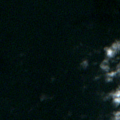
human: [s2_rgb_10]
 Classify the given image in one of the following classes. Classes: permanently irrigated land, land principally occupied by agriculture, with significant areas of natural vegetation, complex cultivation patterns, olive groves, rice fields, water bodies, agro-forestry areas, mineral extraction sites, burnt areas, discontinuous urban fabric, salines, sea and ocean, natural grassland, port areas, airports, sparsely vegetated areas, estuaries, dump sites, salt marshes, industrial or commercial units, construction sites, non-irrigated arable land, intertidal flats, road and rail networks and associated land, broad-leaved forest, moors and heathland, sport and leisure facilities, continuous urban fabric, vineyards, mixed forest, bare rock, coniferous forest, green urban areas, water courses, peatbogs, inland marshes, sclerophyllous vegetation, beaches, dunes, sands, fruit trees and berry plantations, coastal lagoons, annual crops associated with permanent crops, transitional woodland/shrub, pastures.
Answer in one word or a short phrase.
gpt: sea and ocean